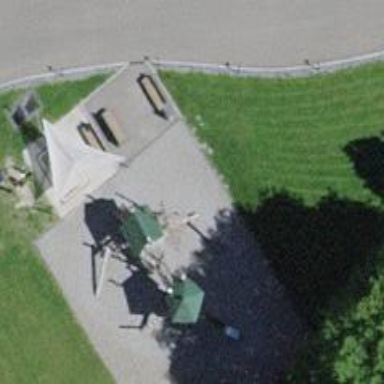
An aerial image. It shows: Playground with slide.